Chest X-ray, PA view. Patient: 53 years old, sex M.
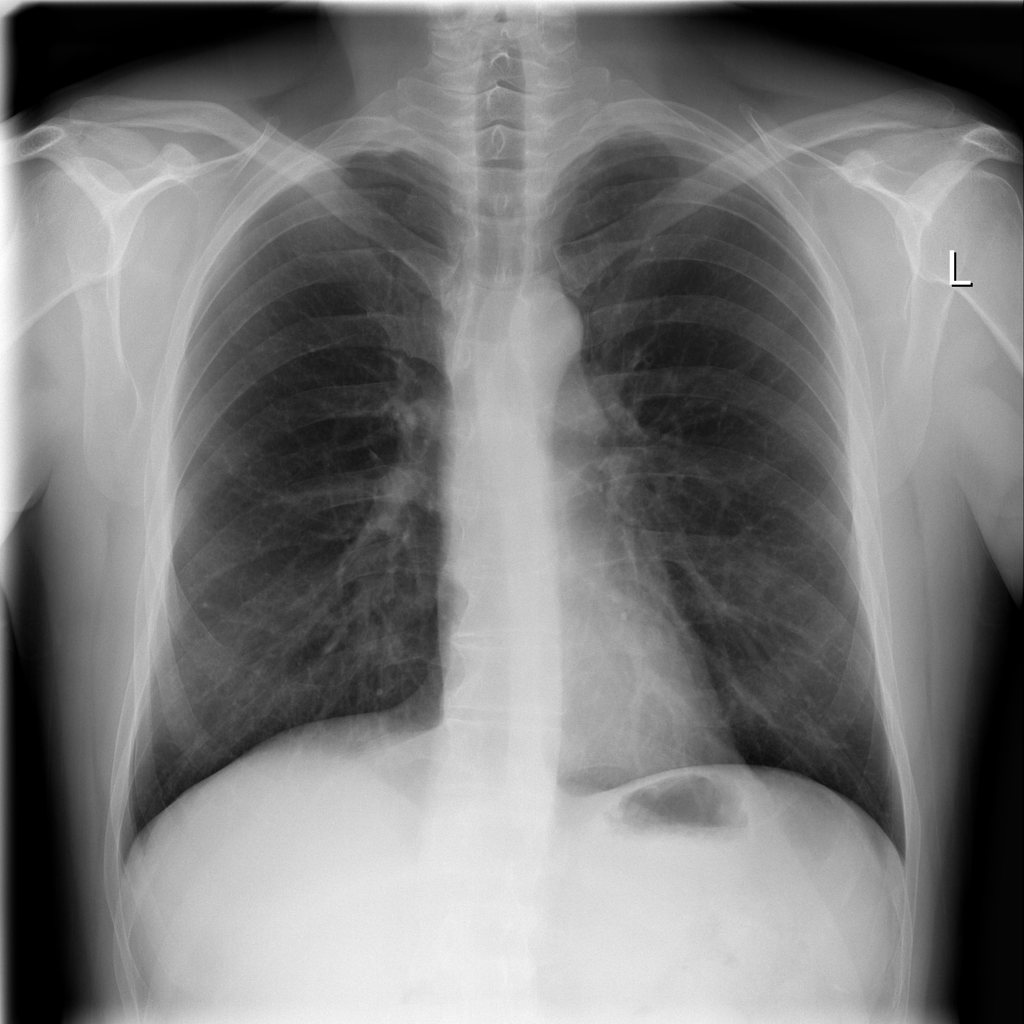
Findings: No Finding